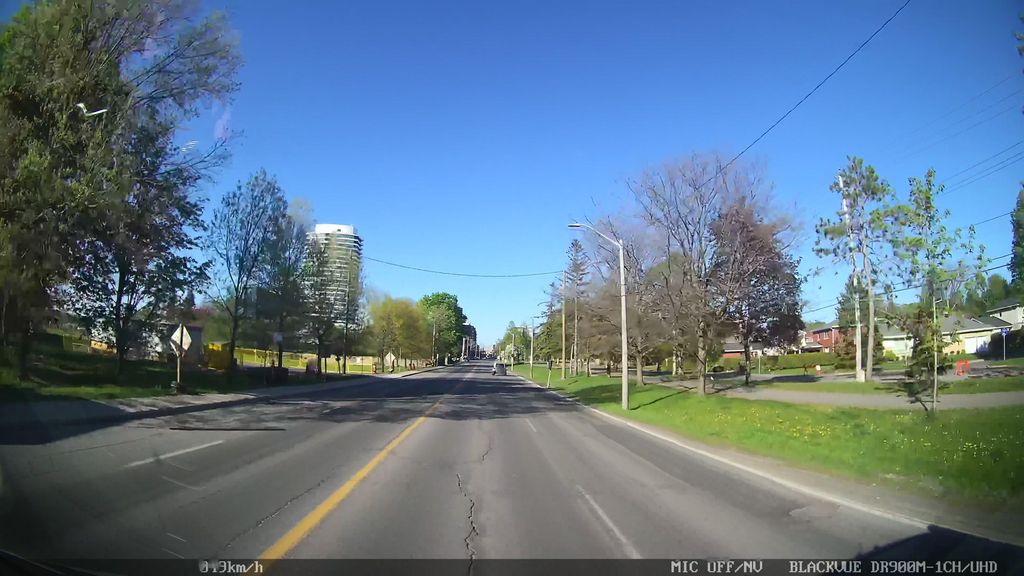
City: ottawa-gatineau